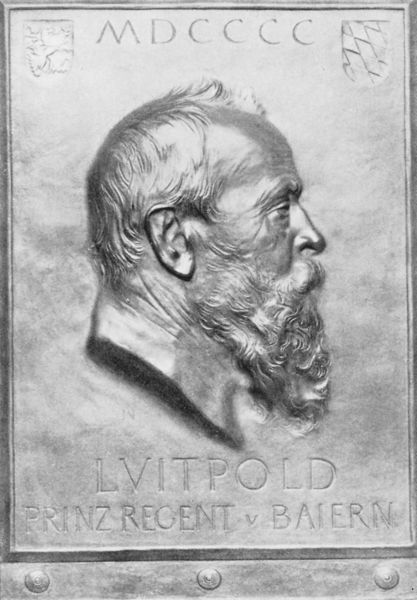
Titel: Prinzregent Luitpold von Bayern
Künstler: Adolf von Hildebrand
Institution: München, Bayrische Staatsgemäldesammlungen
Schlagwörter: mann, haar, mund, nase, ohr, profil, stirn, alt, bart, falten, gesicht, lang, vollbart, haare, relief, schrift, könig, tafel, inschrift, metall, deutsch, bronze, foto, bayern, plakette, österreich, wappen, prinz, prinzregent, metal, römisch, regent, baiern, luitpold, mdcccc, luipold, lvitpold